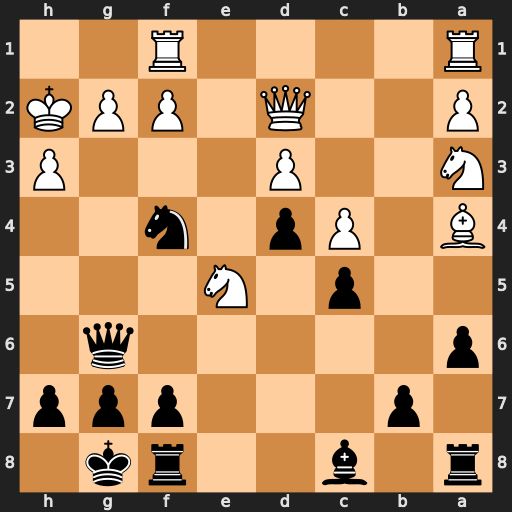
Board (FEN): r1b2rk1/1p3ppp/p5q1/2p1N3/B1Pp1n2/N2P3P/P2Q1PPK/R4R2
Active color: b
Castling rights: -
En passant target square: -
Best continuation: Qxg2#